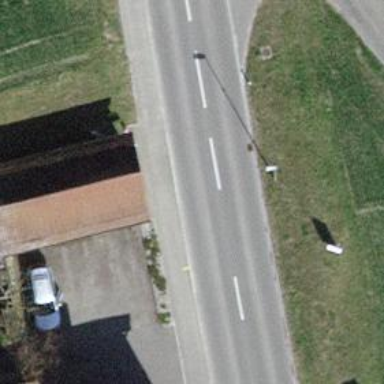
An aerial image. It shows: Bus stop with platform for public transport.